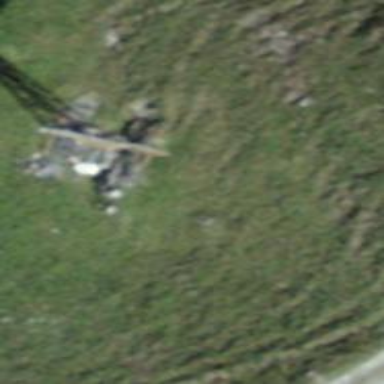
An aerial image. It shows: Pylon for aerialway.